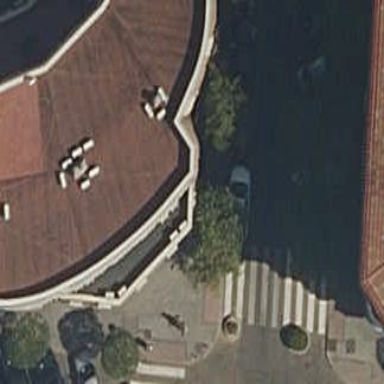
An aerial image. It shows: Close-up view of roof part of building.